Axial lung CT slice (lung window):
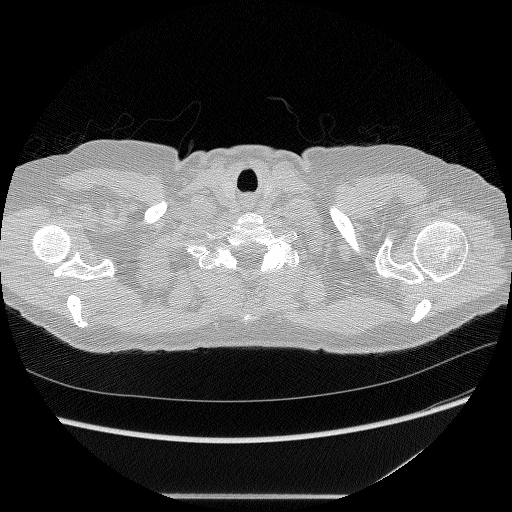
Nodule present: no